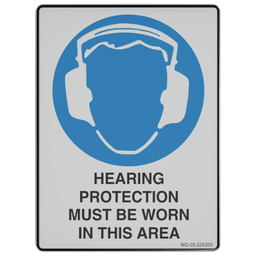
Label: decoration